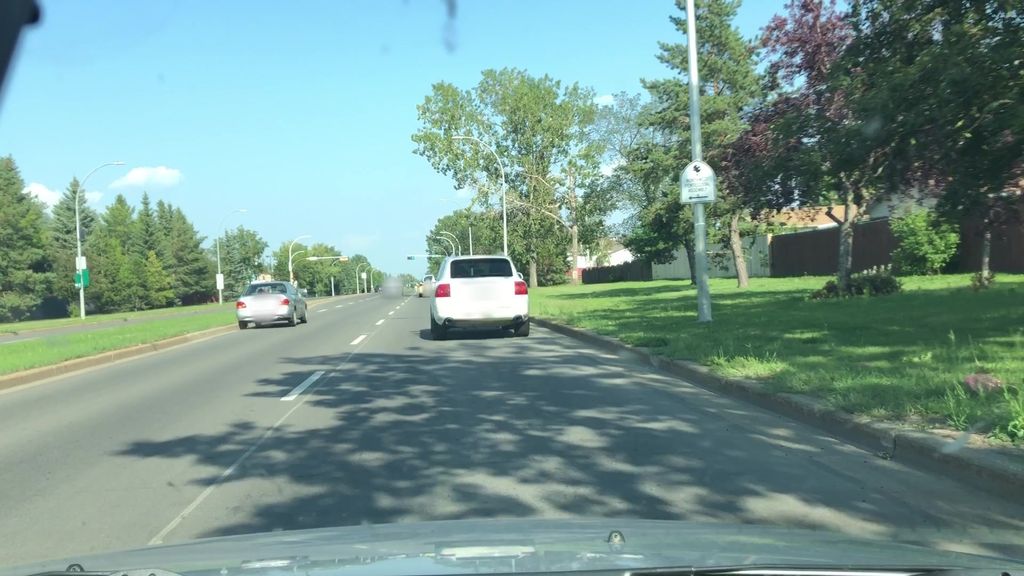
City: edmonton